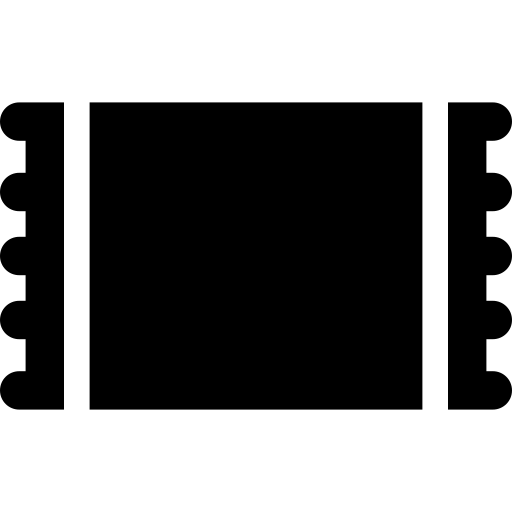
Tags: icon, FontAwesome, fa-icon, solid, rug